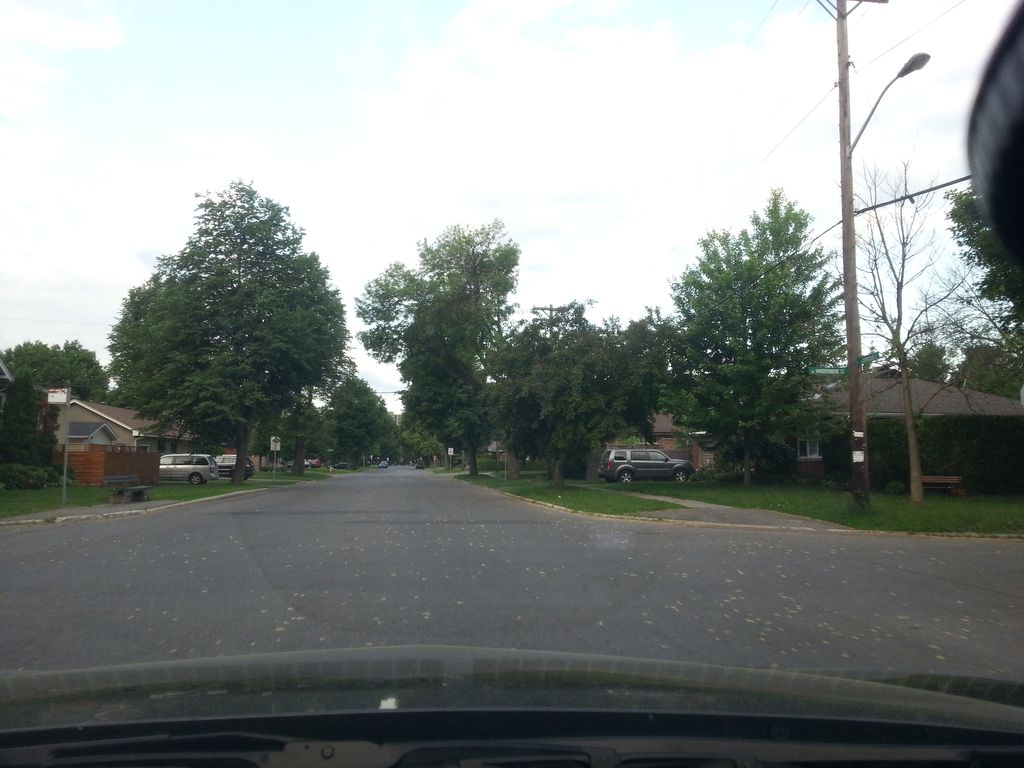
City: ottawa-gatineau